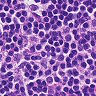
Metastatic tissue present: no